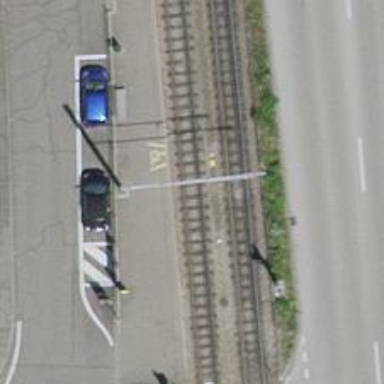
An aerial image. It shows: Tram stop for public transport.